Field crop: maize
Growth stage: 2
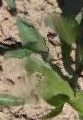
Species: maize